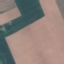
Label: AnnualCrop